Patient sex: M
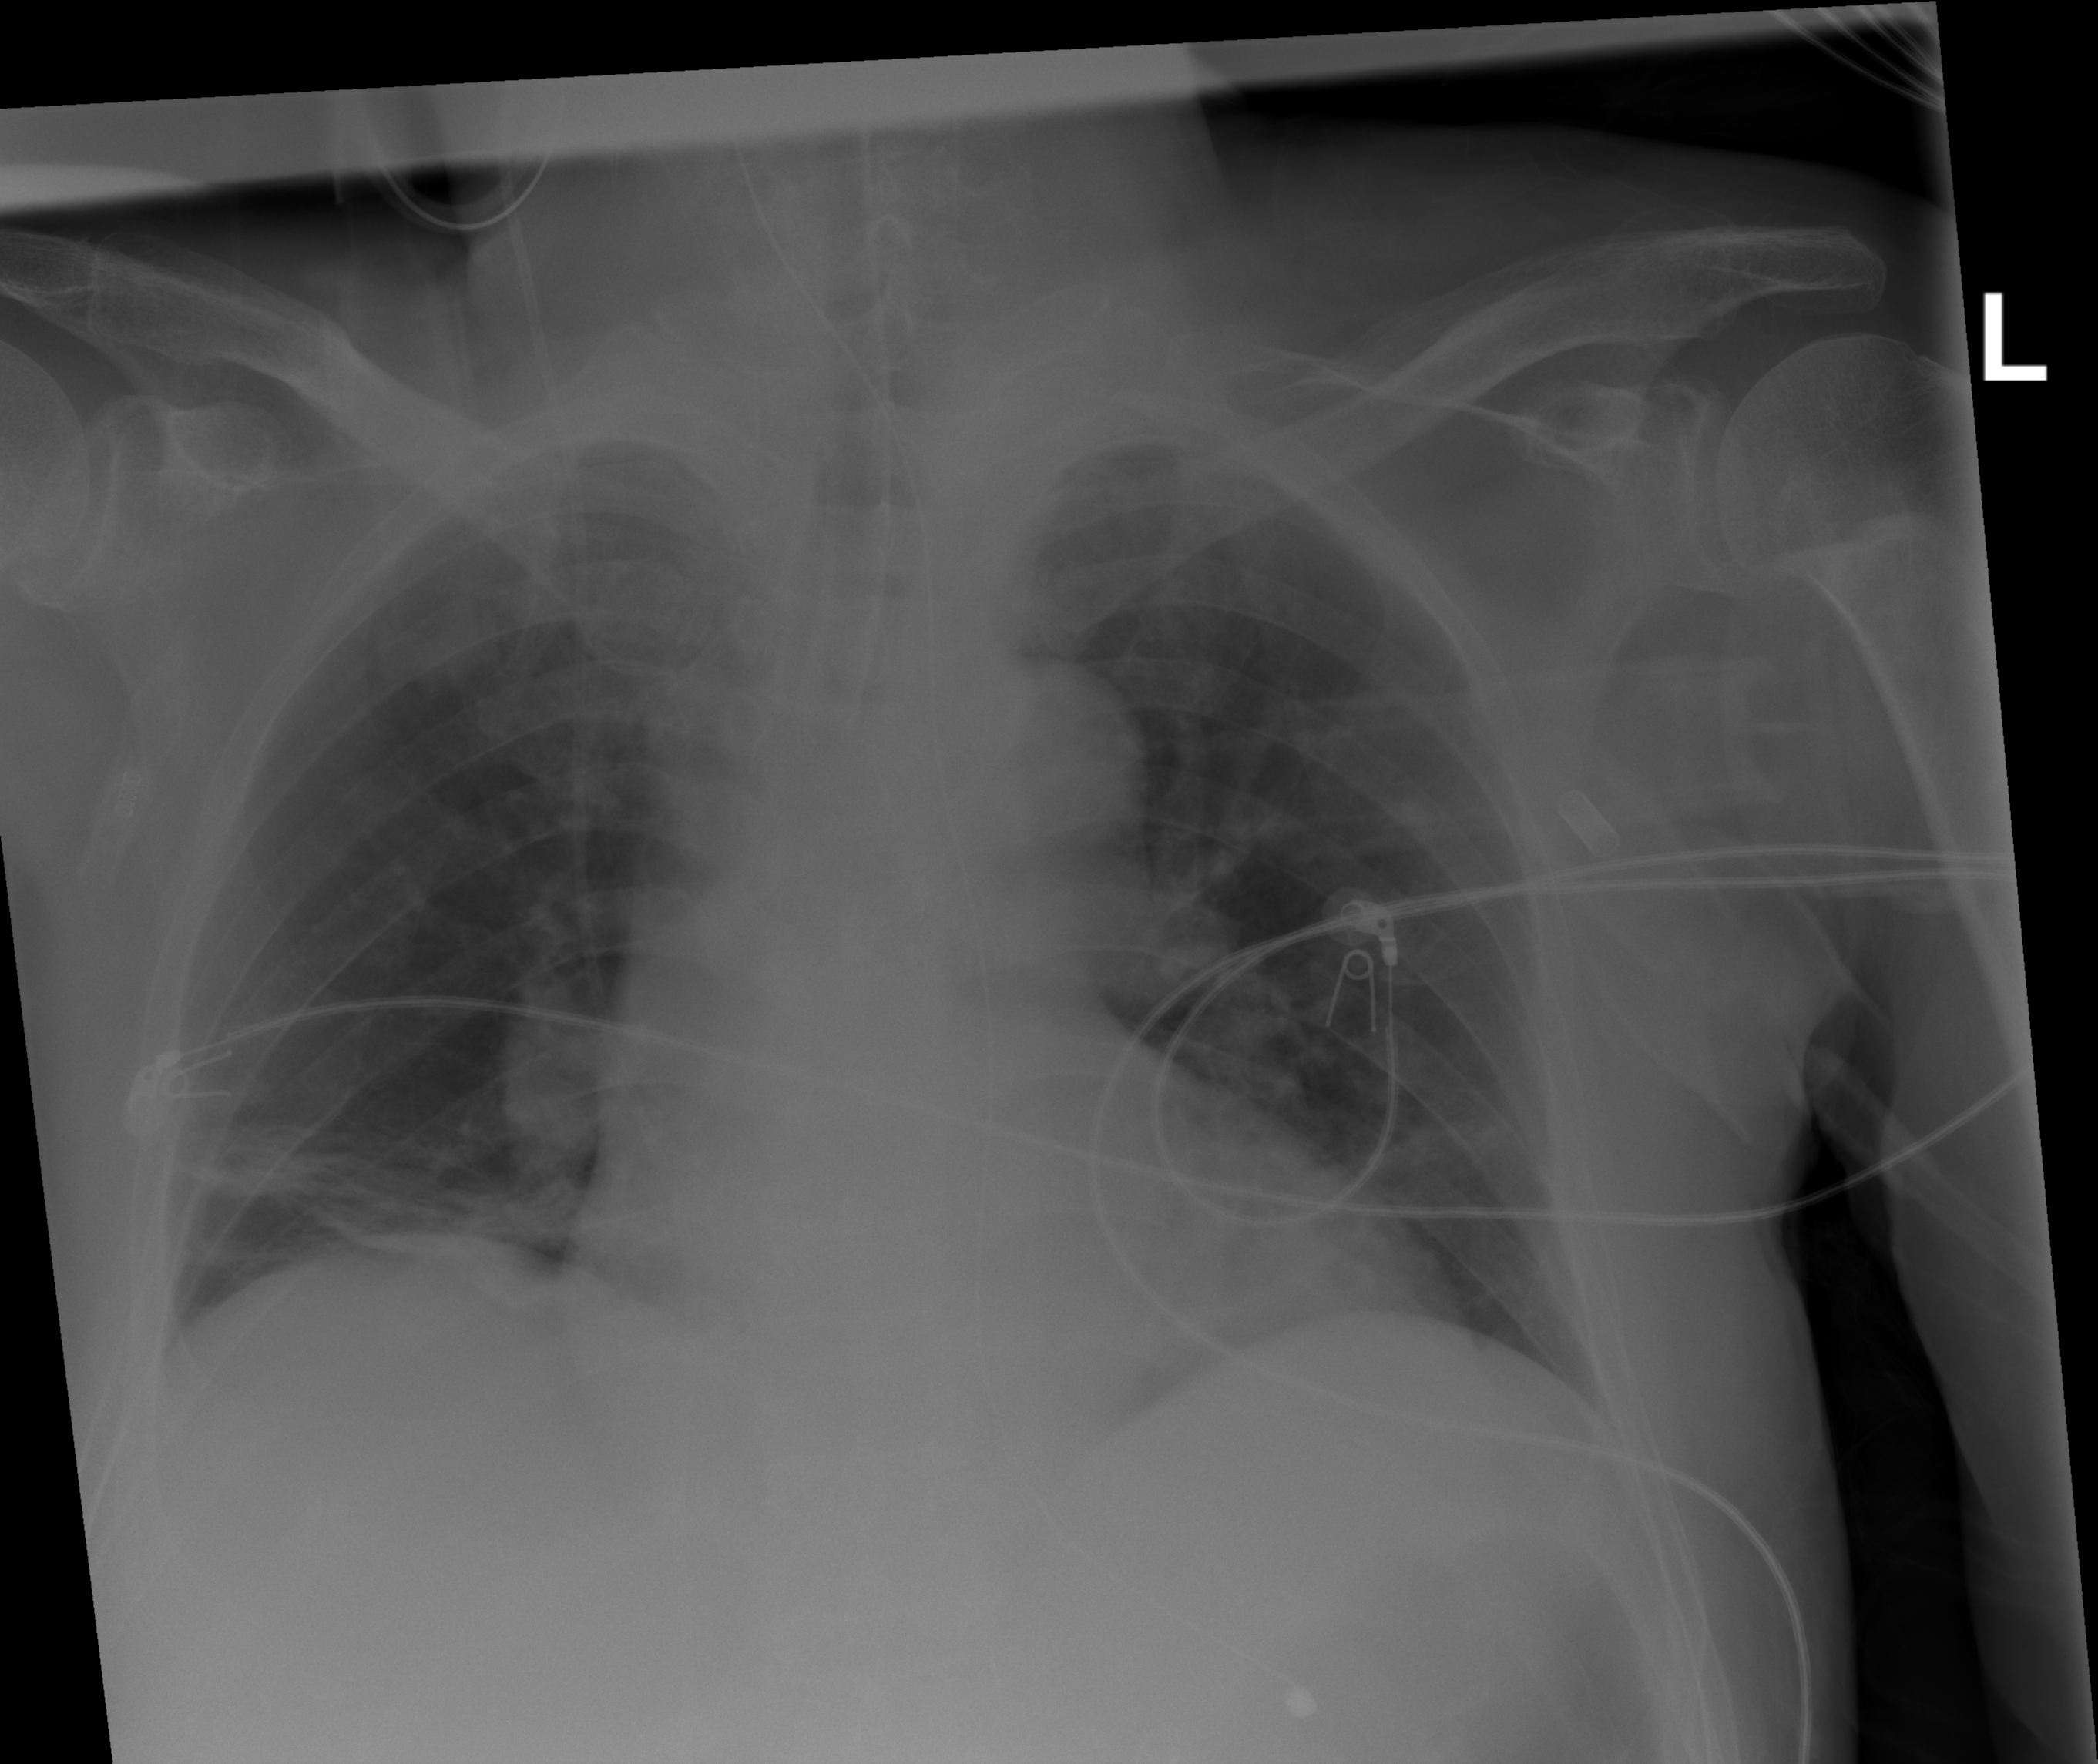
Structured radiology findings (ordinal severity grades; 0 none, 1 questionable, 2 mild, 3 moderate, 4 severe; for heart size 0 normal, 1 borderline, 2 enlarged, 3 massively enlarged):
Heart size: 0
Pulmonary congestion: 0
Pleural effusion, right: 0
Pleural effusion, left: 0
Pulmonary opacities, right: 0
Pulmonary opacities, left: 0
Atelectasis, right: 3
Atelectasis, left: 2